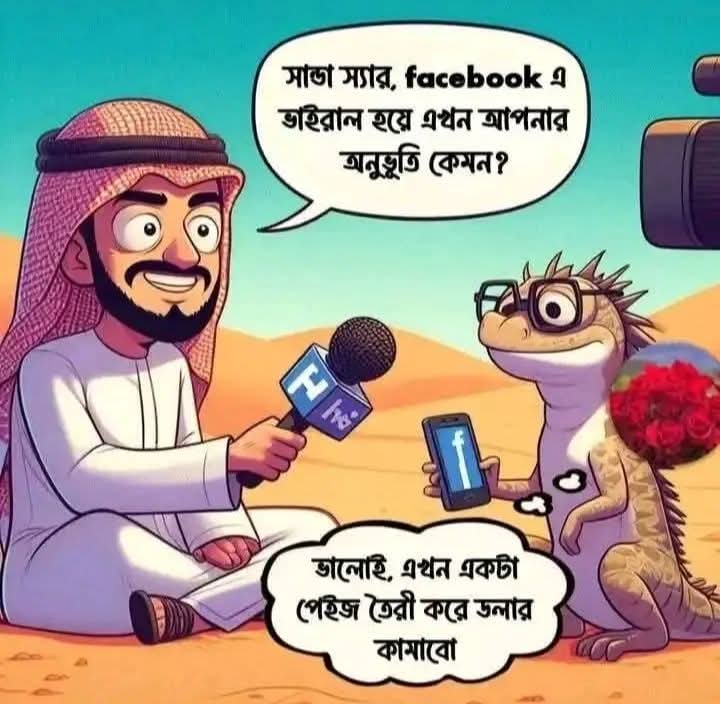
Text: সান্ডা স্যার, facebook এ ভাইরাল হয়ে এখন আপনার অনুভূতি কেমন?
ভালোই, এখন একটা পেইজ তৈরী করে ডলার কামাবো
Label: Non Hate